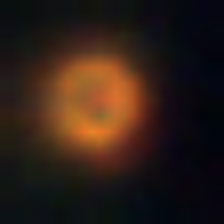
Taxon: NanoPlankton
Group: Other